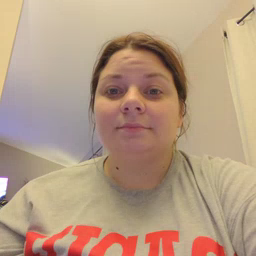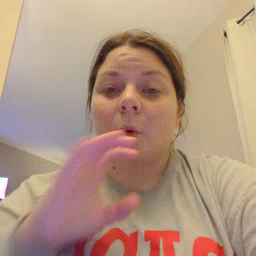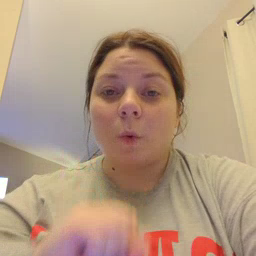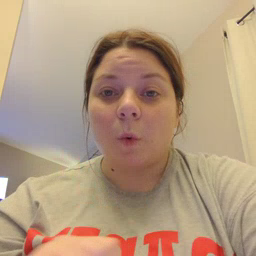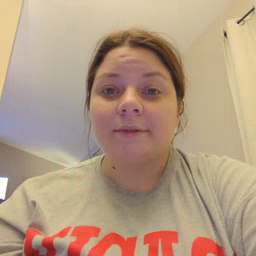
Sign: old